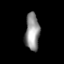
Tissue: prostate
Cell type: T cells
Senescence score: 0.3406
Nuclear area (px): 526
Mean DAPI intensity: 143.865